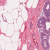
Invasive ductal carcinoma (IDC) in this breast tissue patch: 0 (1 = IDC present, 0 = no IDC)